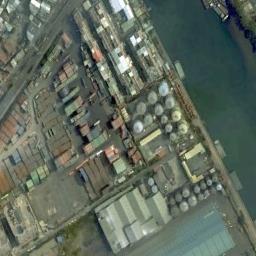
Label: industrial_area